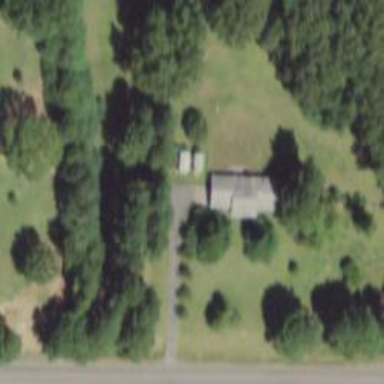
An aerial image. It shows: Driveway leading to service road.